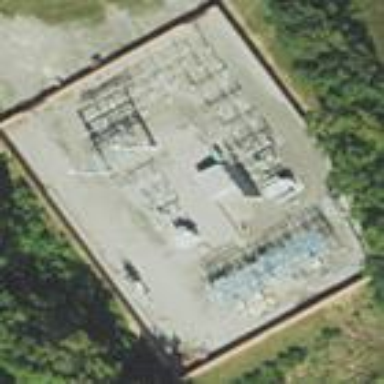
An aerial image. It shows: Distribution level power substation enclosed by fence.